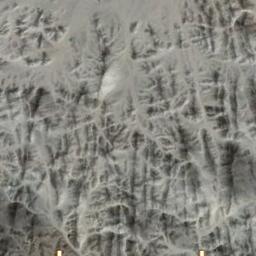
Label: mountain